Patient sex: M
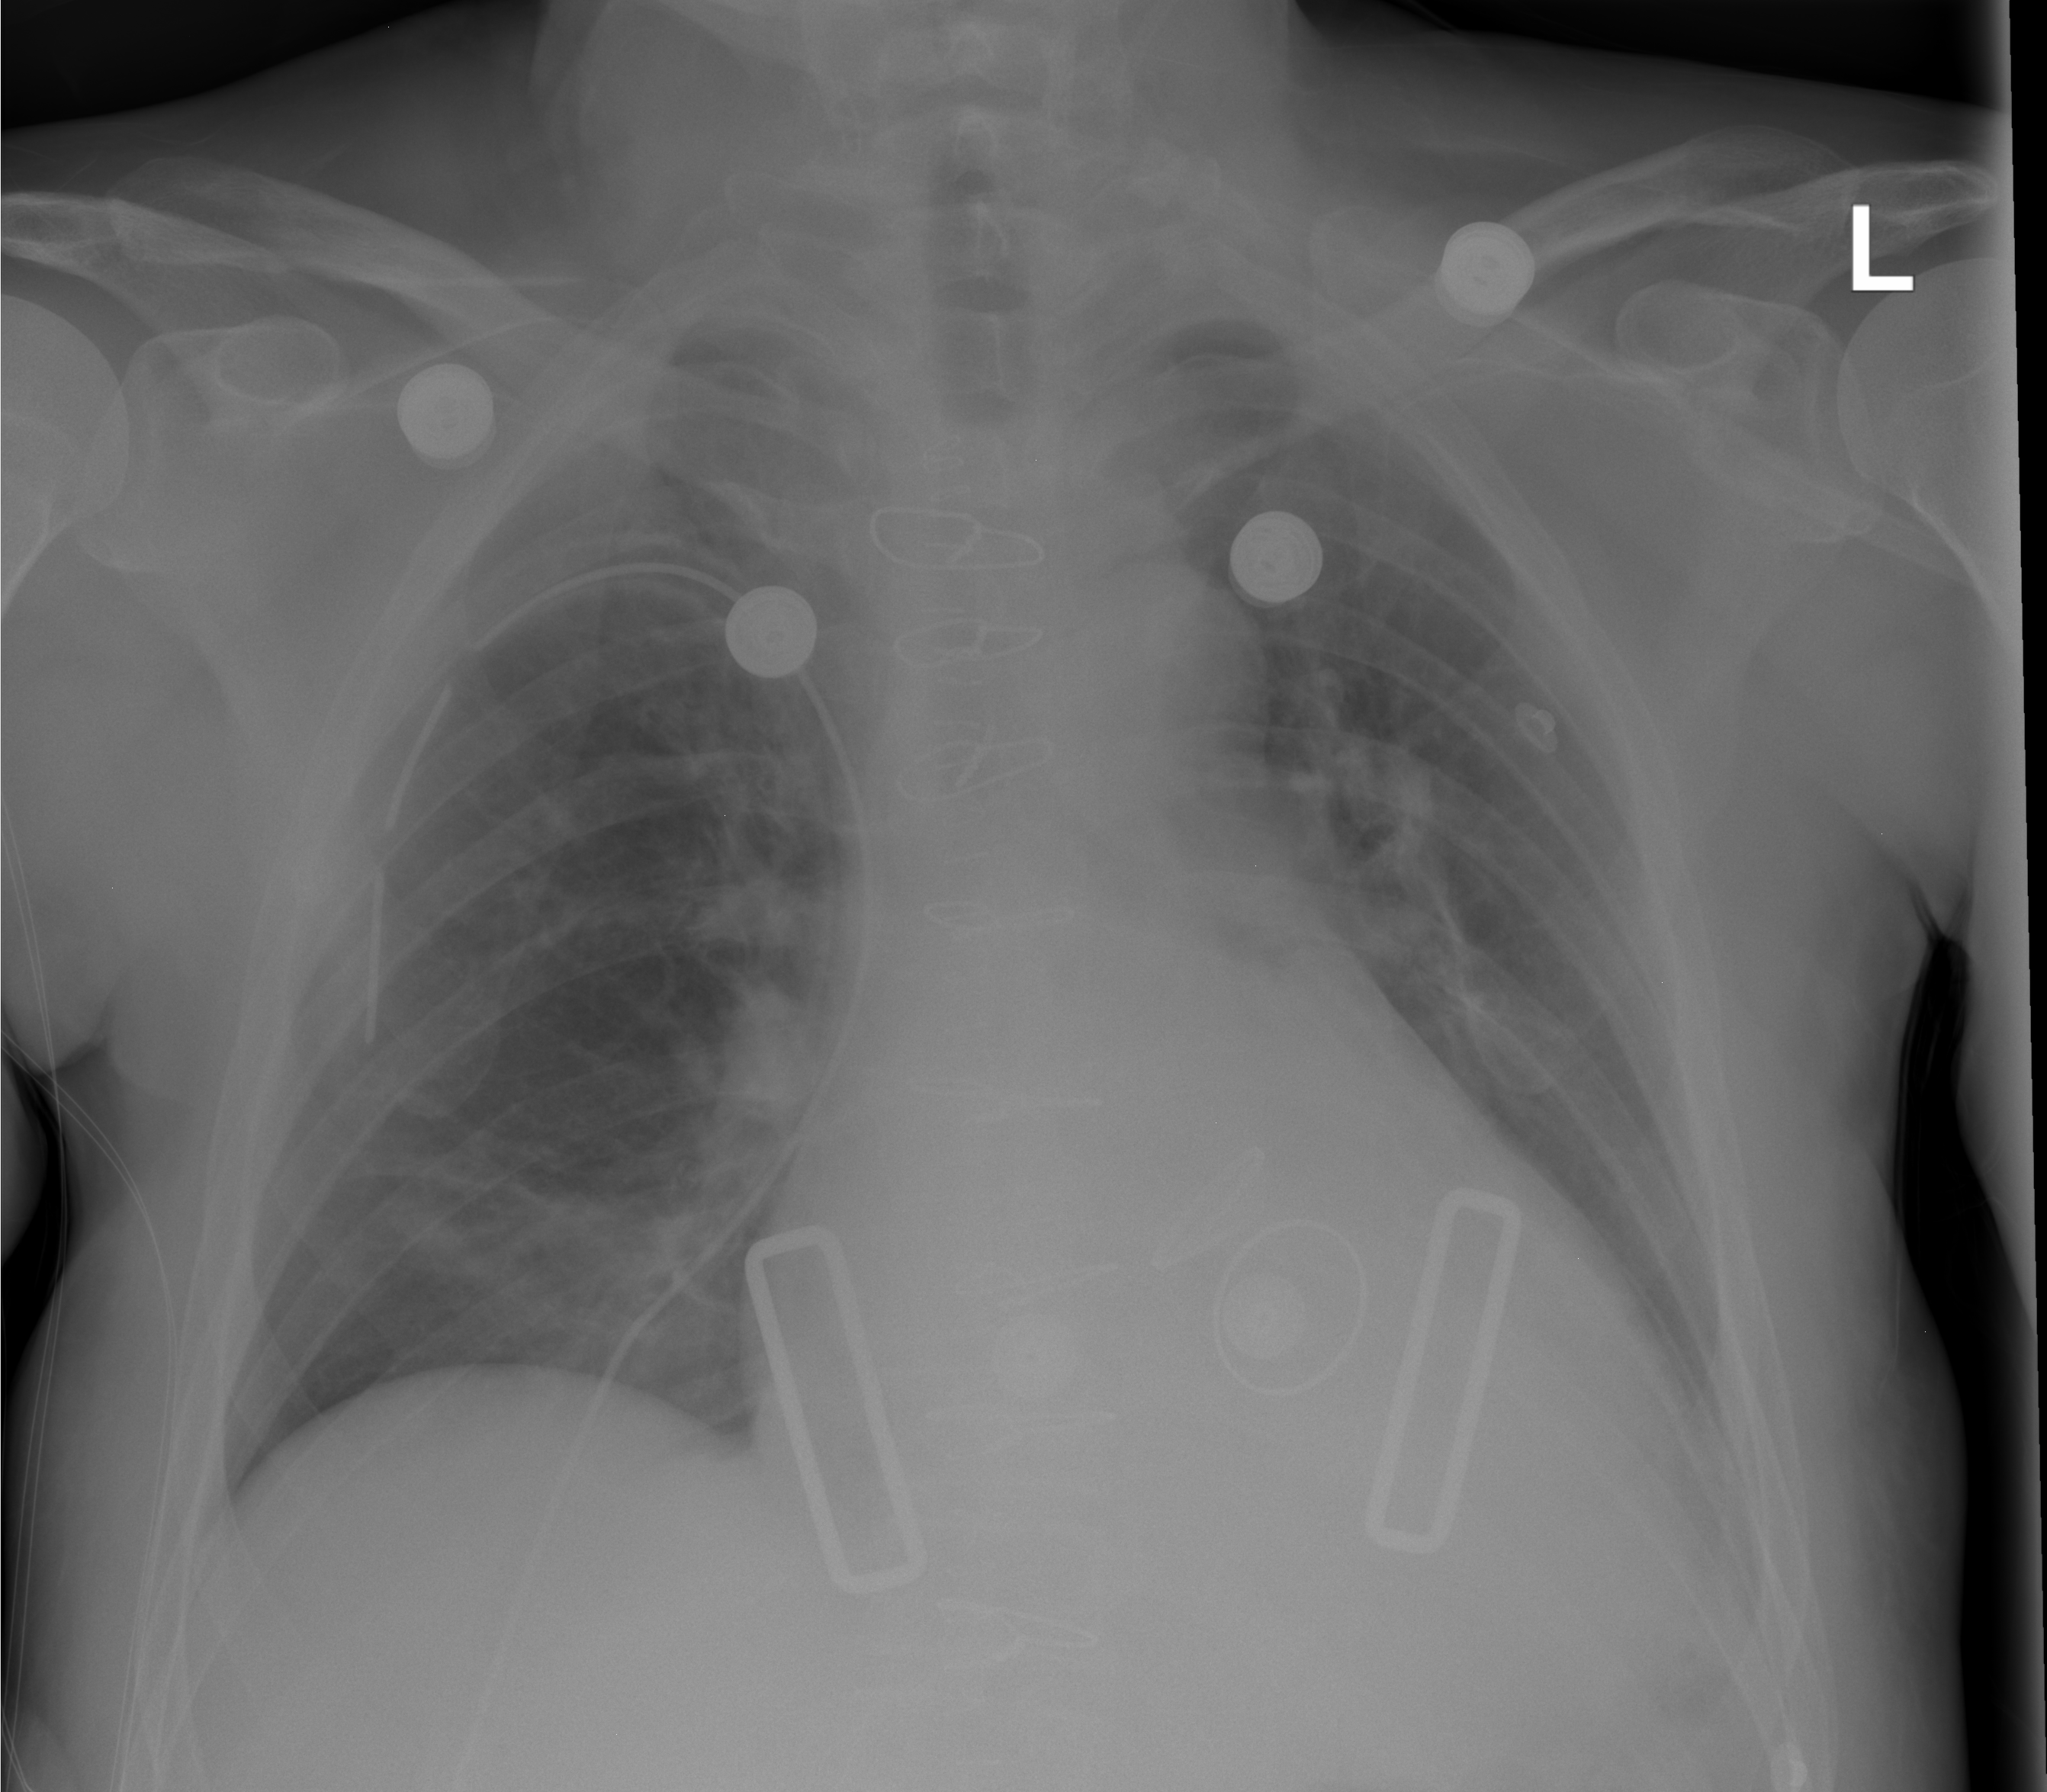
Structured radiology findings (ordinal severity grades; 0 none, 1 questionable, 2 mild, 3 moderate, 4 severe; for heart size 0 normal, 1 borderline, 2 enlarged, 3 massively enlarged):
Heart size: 0
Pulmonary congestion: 0
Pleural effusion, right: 0
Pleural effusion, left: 0
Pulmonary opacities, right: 0
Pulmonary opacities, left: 0
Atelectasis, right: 0
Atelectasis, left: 0